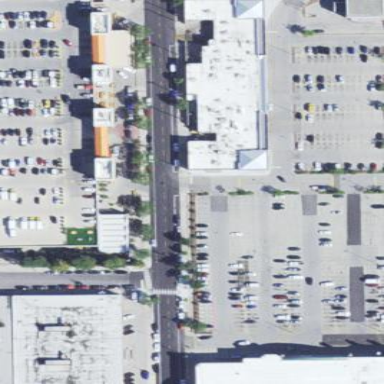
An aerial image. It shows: Retail area.